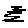
Label: zigzag